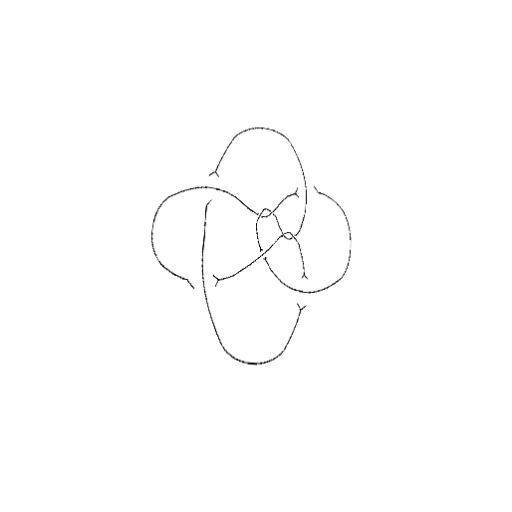
Crossing number: 9